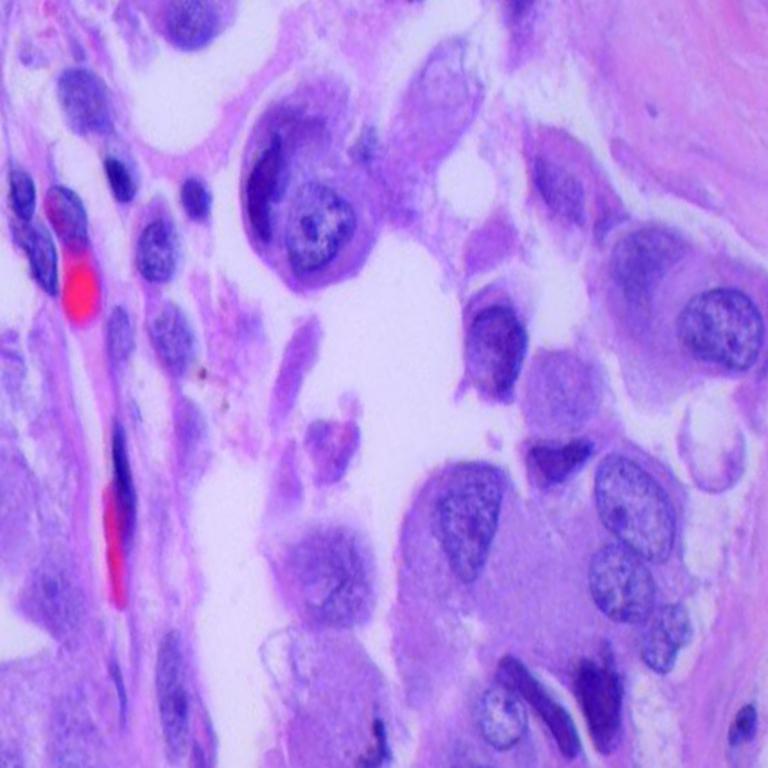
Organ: lung
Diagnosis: adenocarcinomas